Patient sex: M
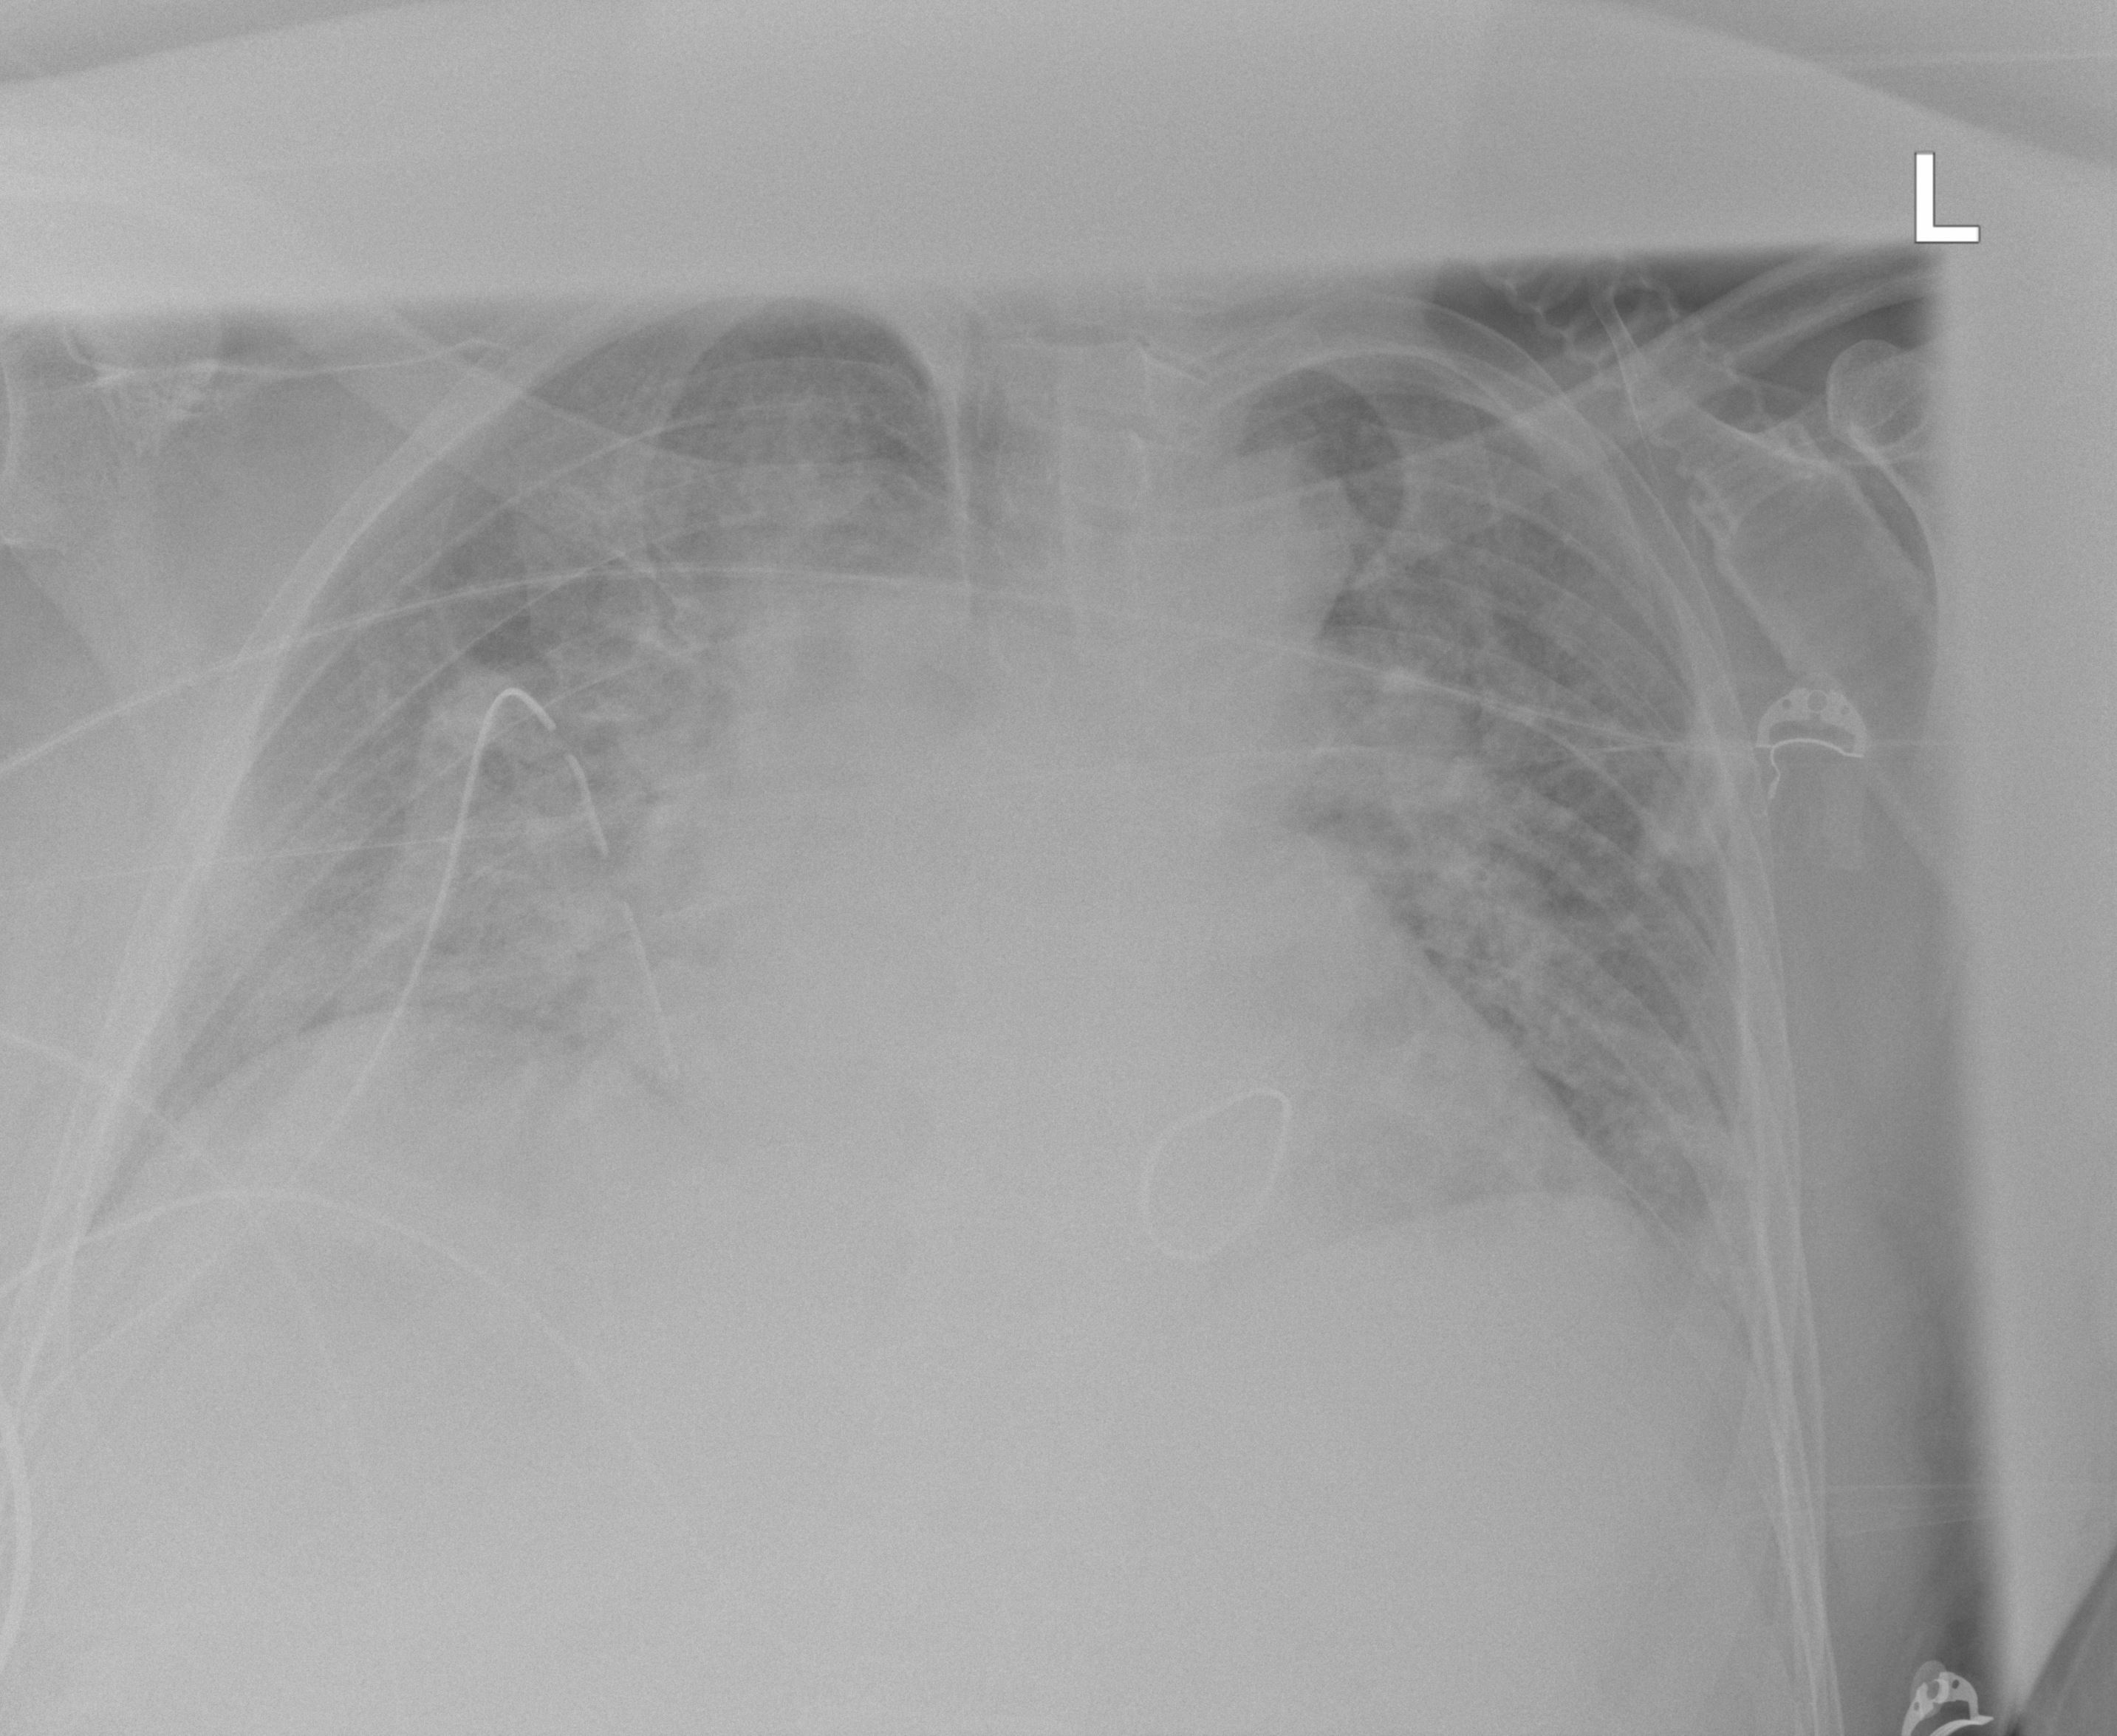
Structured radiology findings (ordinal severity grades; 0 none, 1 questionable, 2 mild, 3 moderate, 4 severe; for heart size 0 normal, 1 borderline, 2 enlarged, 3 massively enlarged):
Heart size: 2
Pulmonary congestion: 2
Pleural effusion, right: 0
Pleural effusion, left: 1
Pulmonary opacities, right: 2
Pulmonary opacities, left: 2
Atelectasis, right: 2
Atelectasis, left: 2